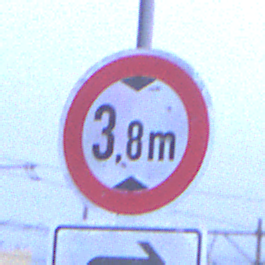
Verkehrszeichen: TatsaechlicheHoehe
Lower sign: RichtungsangabeDurchPfeile5
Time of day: SunriseSunset
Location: Outdoor (Urban)
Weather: Overcast
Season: NotSpecified
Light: Natural